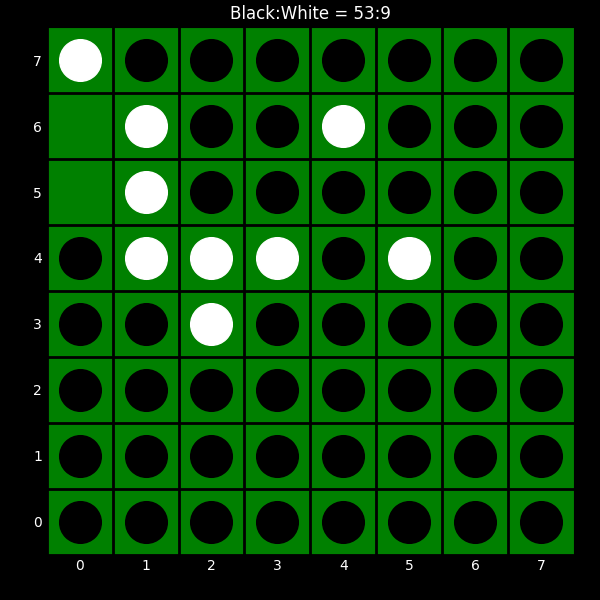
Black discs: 53
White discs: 9